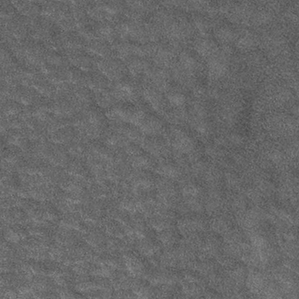
Label: frost